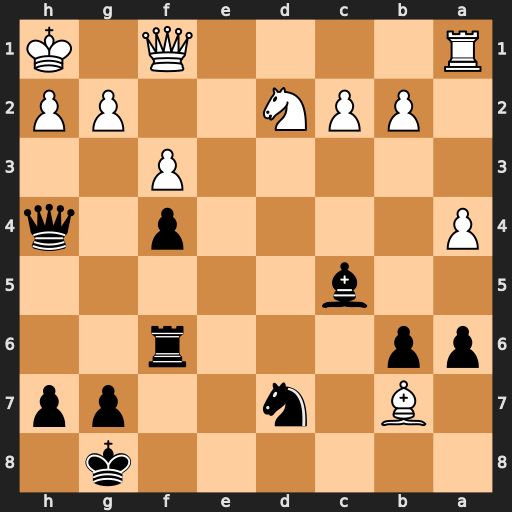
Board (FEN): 6k1/1B1n2pp/pp3r2/2b5/P4p1q/5P2/1PPN2PP/R4Q1K
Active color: b
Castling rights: -
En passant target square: -
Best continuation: Qxh2+ Kxh2 Rh6#